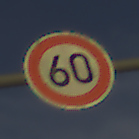
Verkehrszeichen: Geschwindigkeit60
Umgebung: Outdoor, Nature
Tageszeit: MorningAfternoon
Wetter: PartlyCloudy
Licht: Natural
Jahreszeit: NotSpecified
Kontrast: HighContrast